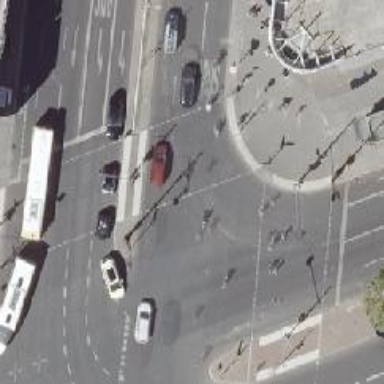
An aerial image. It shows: Crossing with traffic signals.